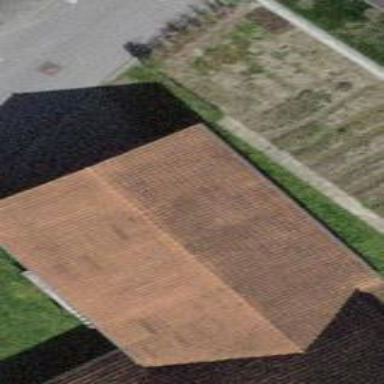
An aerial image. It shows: Building with tile roof.